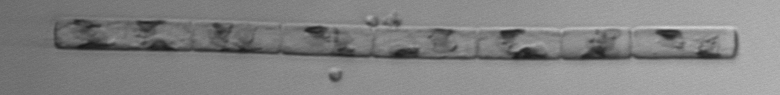
Label: Guinardia_delicatula